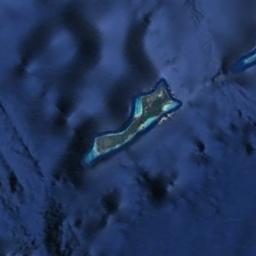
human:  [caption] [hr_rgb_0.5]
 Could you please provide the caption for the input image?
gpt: The island is surrounded by water .

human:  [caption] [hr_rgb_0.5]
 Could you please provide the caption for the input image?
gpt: Different islands have different sizes of vegetation .

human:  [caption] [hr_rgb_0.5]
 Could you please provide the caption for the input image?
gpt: Long strip of green island surrounded by blue water .

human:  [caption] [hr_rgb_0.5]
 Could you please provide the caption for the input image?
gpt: The island is surrounded by deep blue waters and some ups and downs are on the ocean floor .

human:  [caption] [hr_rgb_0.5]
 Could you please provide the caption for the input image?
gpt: The blue and black island is surrounded by blue water .